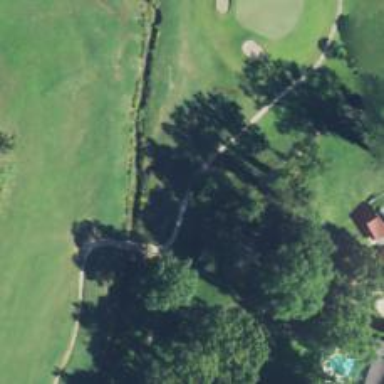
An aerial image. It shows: Golf cartpath that is also road path.